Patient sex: F
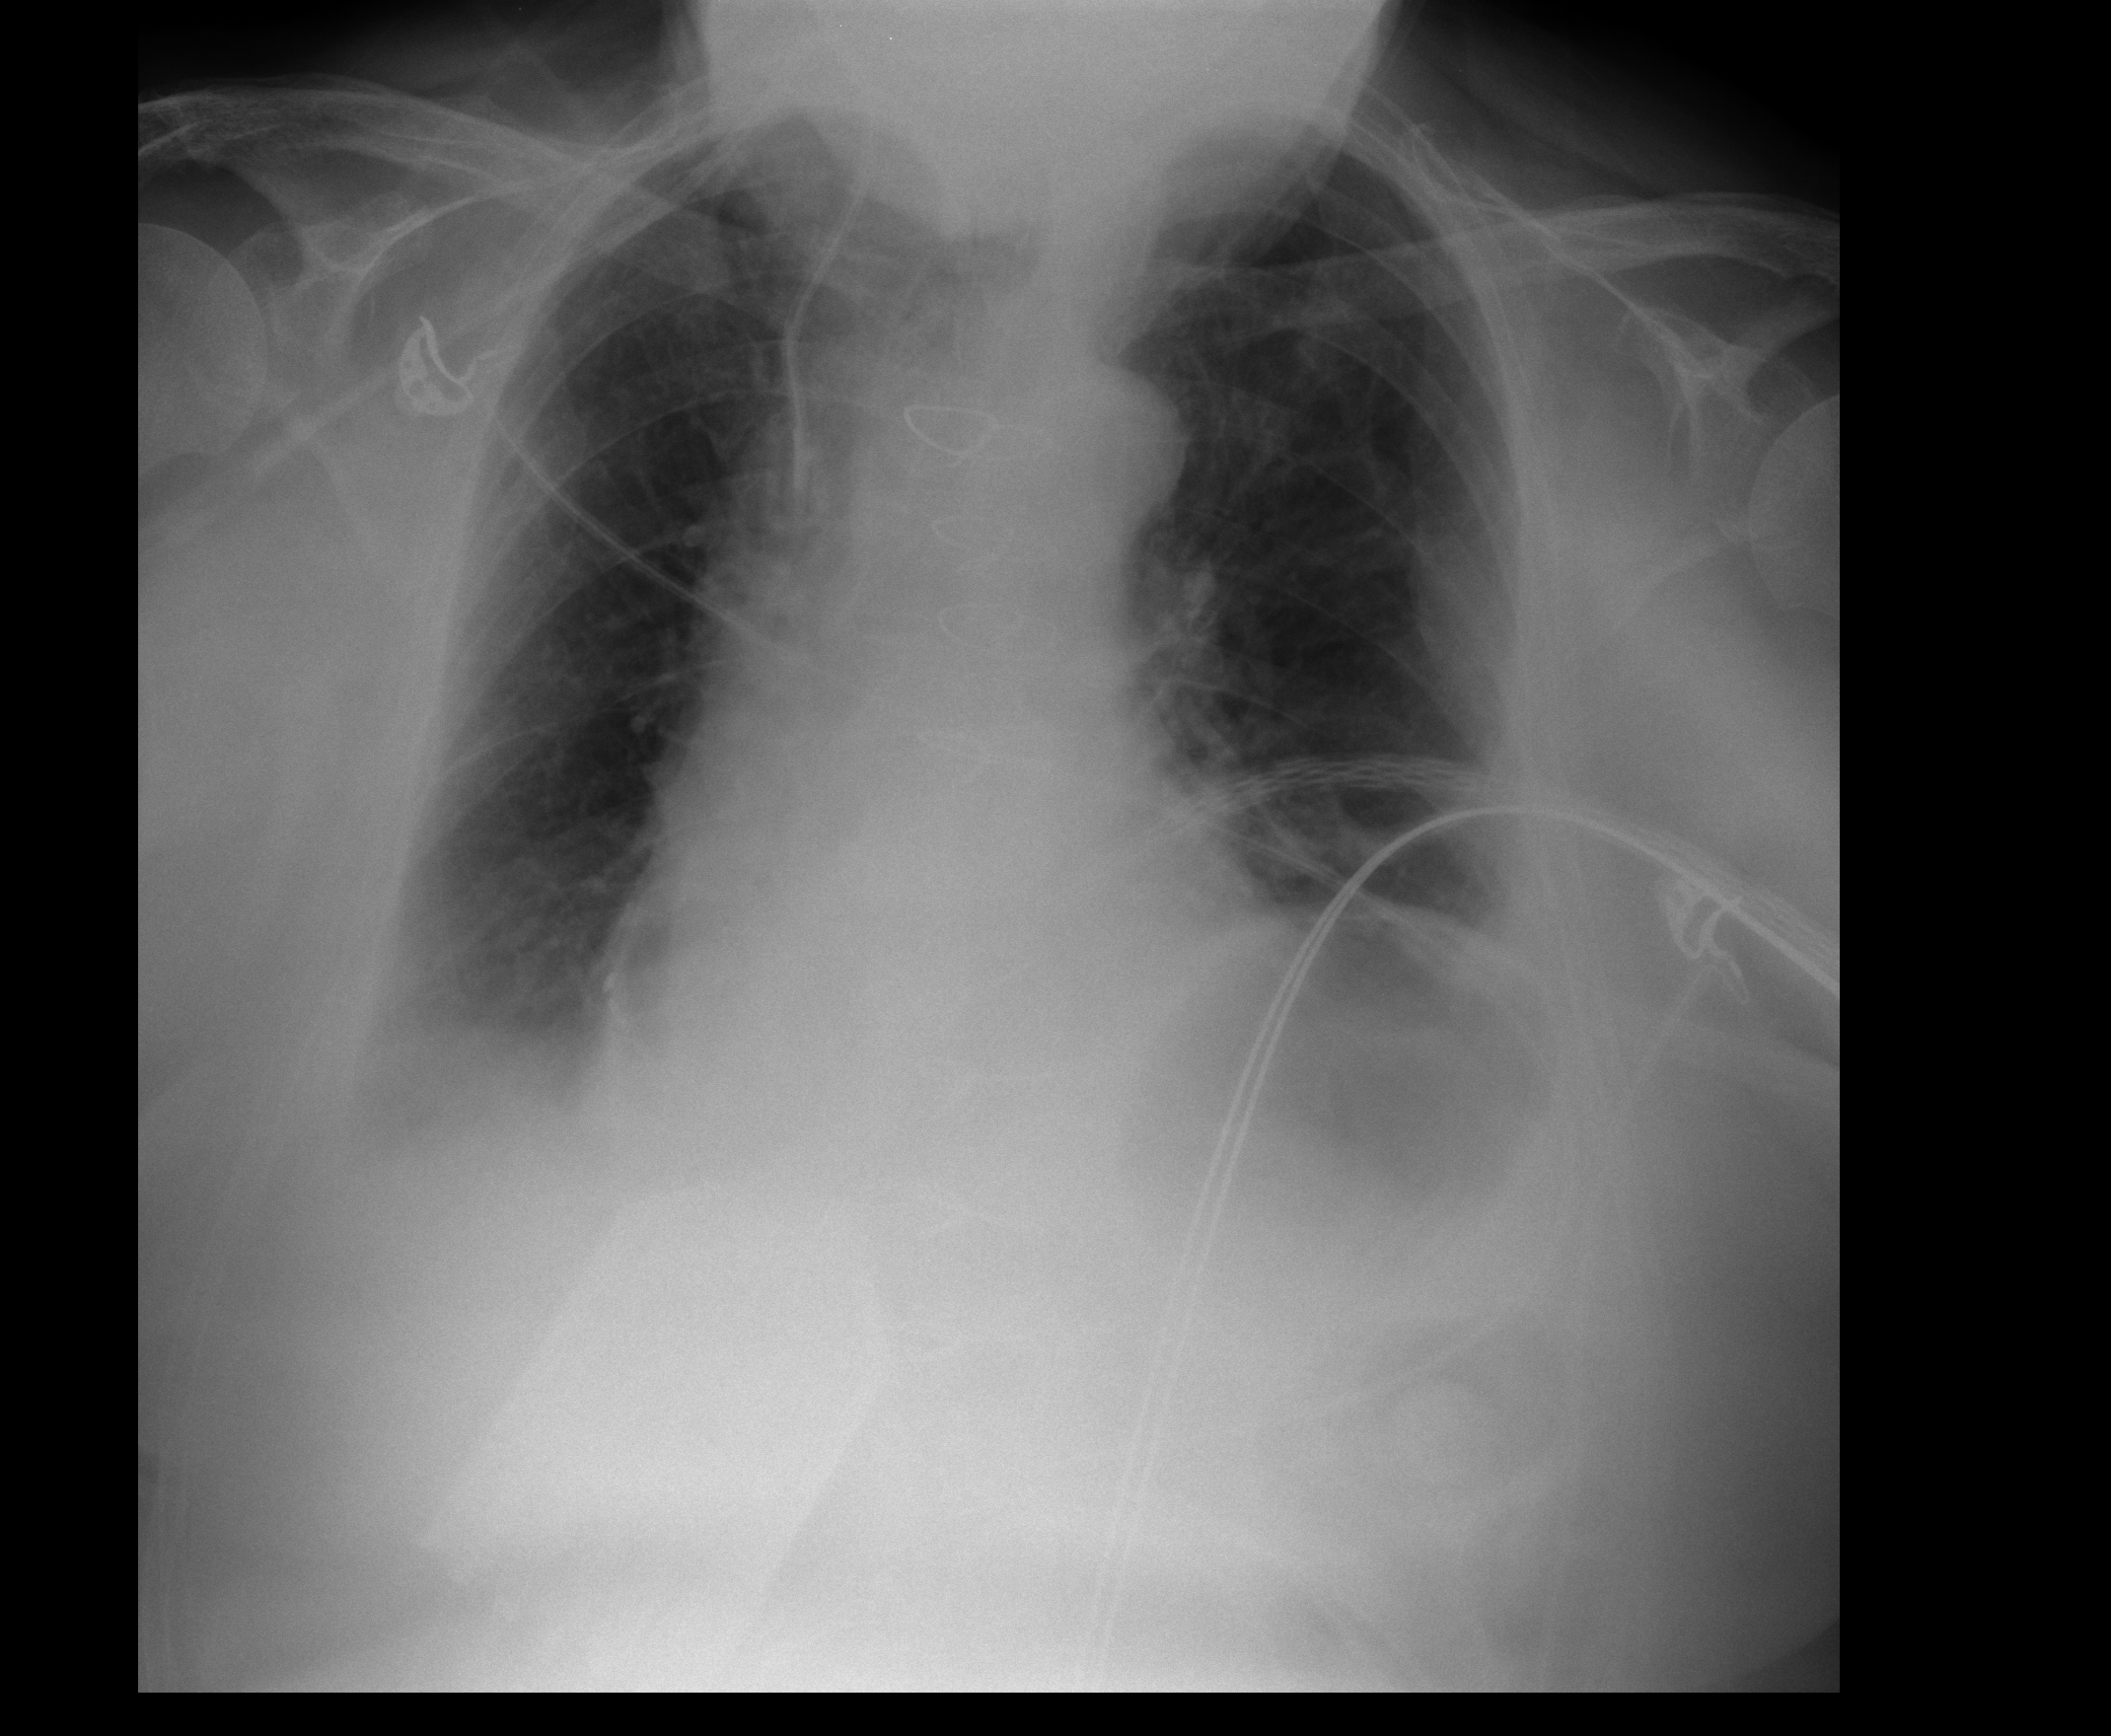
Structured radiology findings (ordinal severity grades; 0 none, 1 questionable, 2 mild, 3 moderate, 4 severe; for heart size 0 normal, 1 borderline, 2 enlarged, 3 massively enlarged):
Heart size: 2
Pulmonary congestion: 1
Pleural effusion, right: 2
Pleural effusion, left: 2
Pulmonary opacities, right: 0
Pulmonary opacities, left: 0
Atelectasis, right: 2
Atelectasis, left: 1